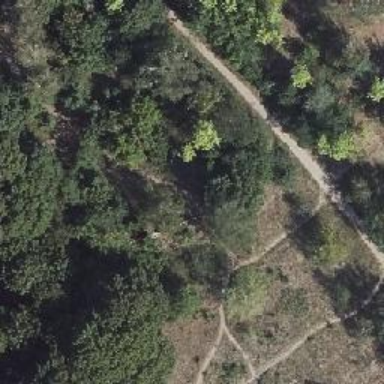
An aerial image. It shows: Dirt path.